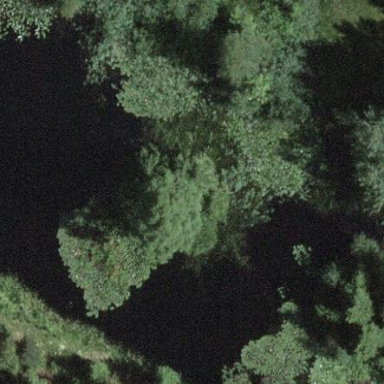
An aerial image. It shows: Peaceful pond surrounded by nature.